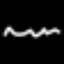
Label: squiggle